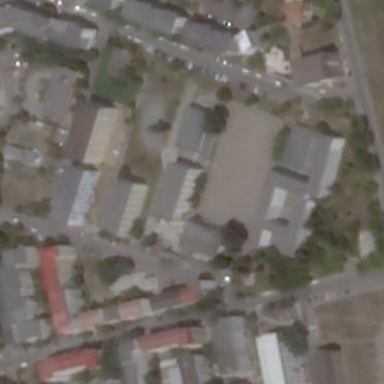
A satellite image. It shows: School.